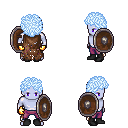
a pixel art fantasy rpg character, male body template, dark elf, purple skin, brown tattered cape, magenta pants, white cyan curly afro hairstyle, gold gloves, black shoes, shield, four views (front, back, left, right), 2x2 character sprite sheet, small pixel art, hard edges, no anti-aliasing